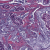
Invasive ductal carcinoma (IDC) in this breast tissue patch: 1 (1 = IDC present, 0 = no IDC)